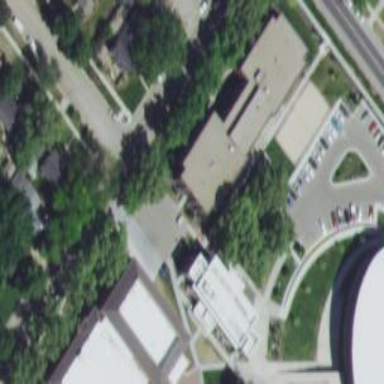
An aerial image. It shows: College building.